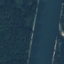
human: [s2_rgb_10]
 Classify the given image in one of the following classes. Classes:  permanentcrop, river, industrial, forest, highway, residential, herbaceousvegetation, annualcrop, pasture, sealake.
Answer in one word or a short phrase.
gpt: River